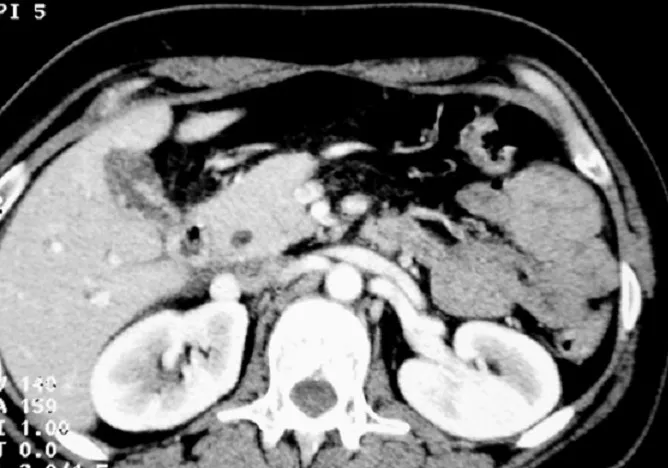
Gallbladder aspect in CT abdominal scan.
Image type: radiology (ct)